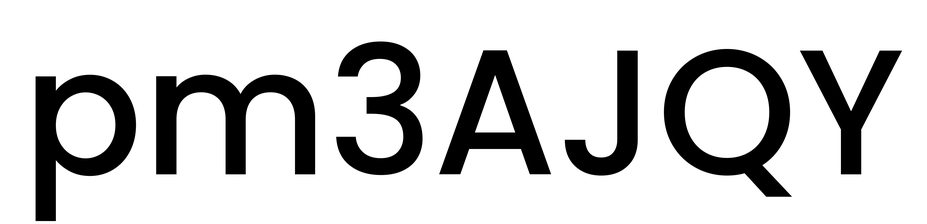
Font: Poppins-Medium